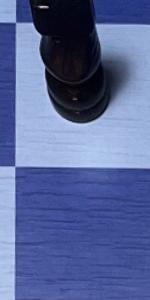
Label: Empty